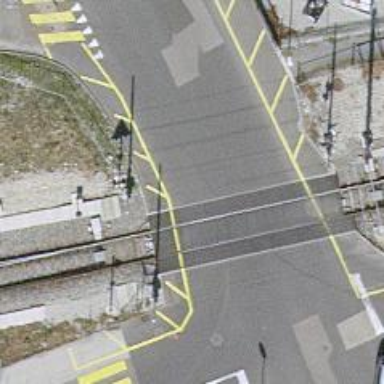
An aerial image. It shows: Level crossing with double half barrier.